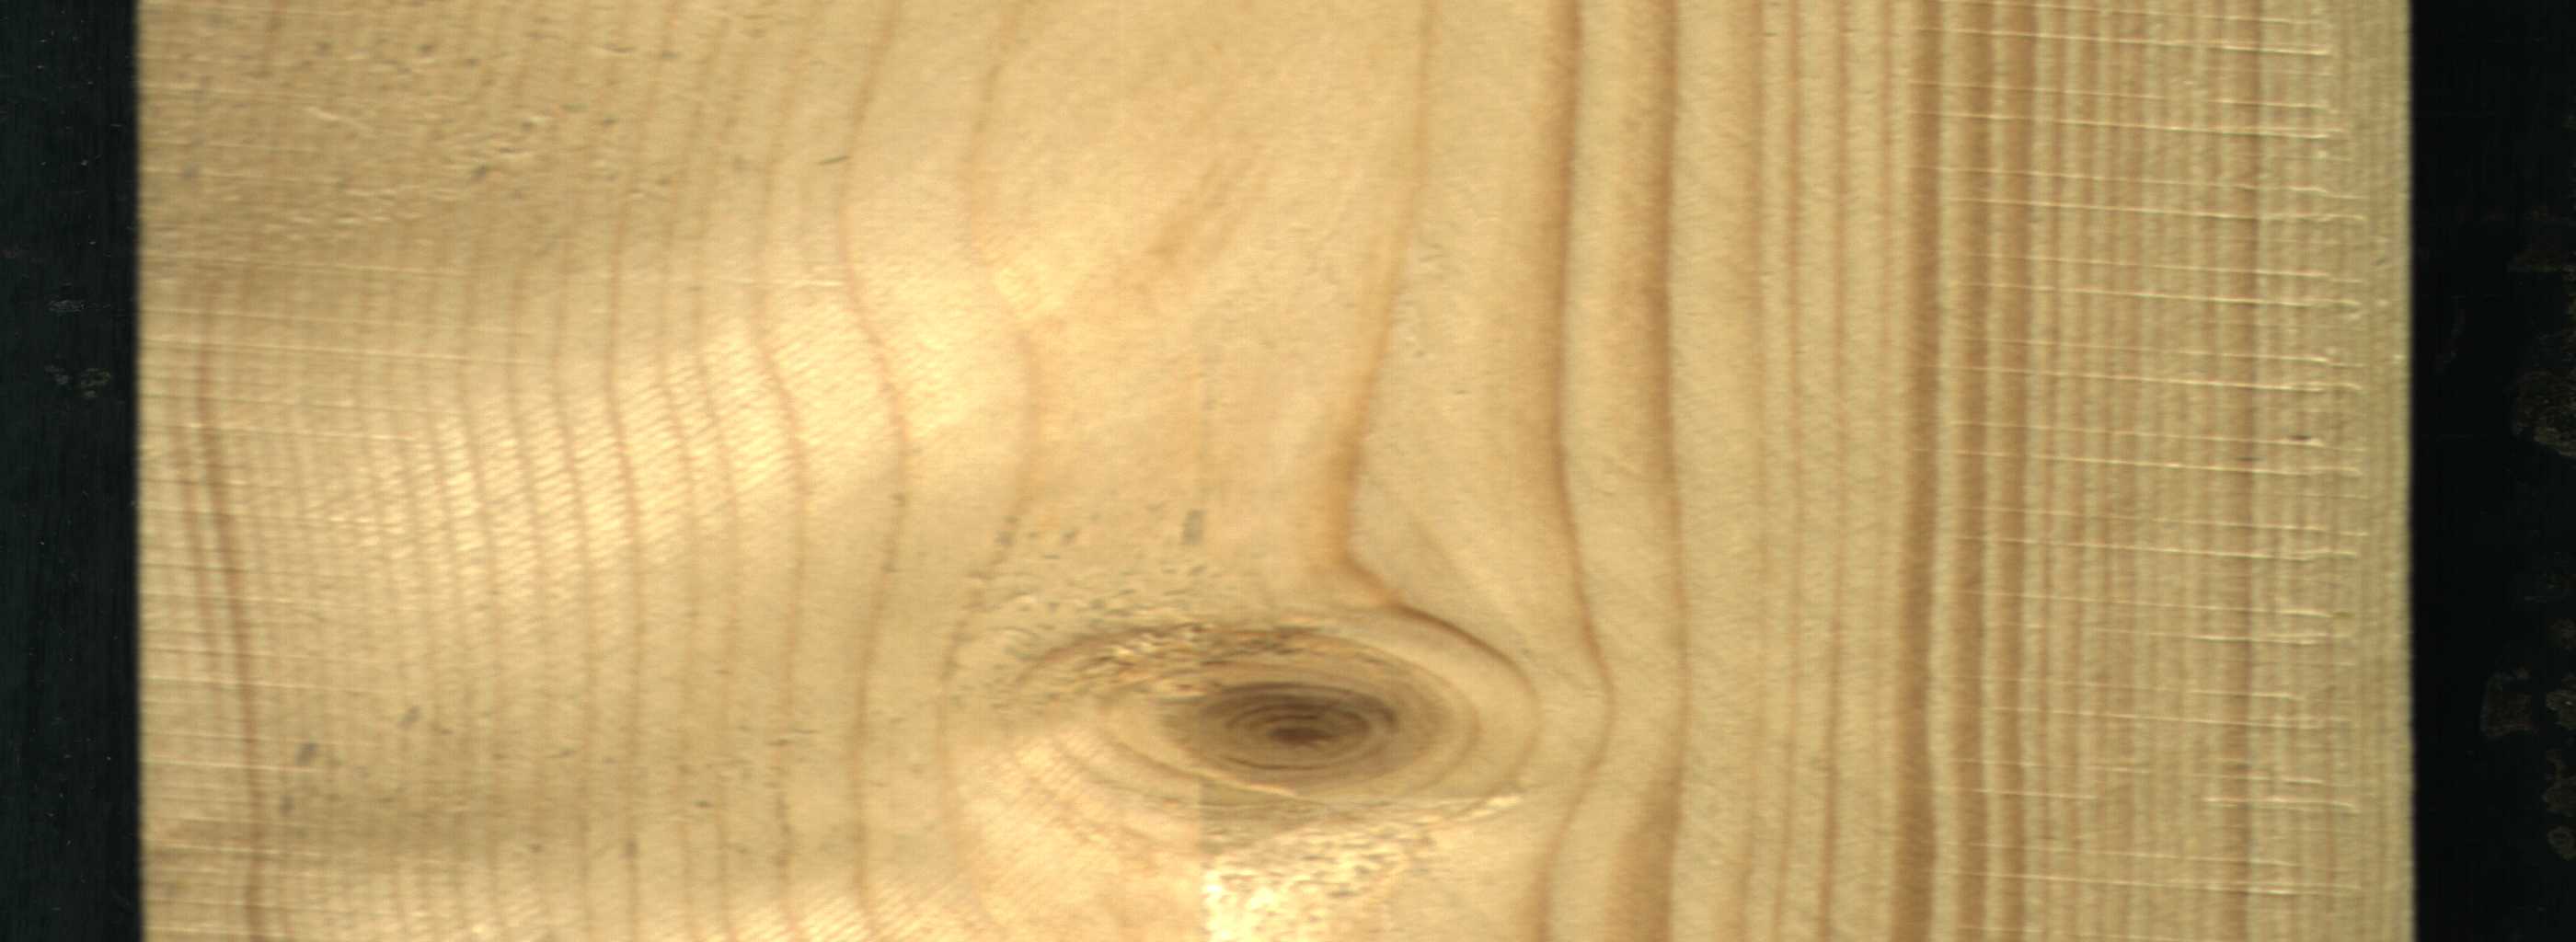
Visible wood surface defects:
Live_Knot